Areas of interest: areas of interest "Parking Lot"
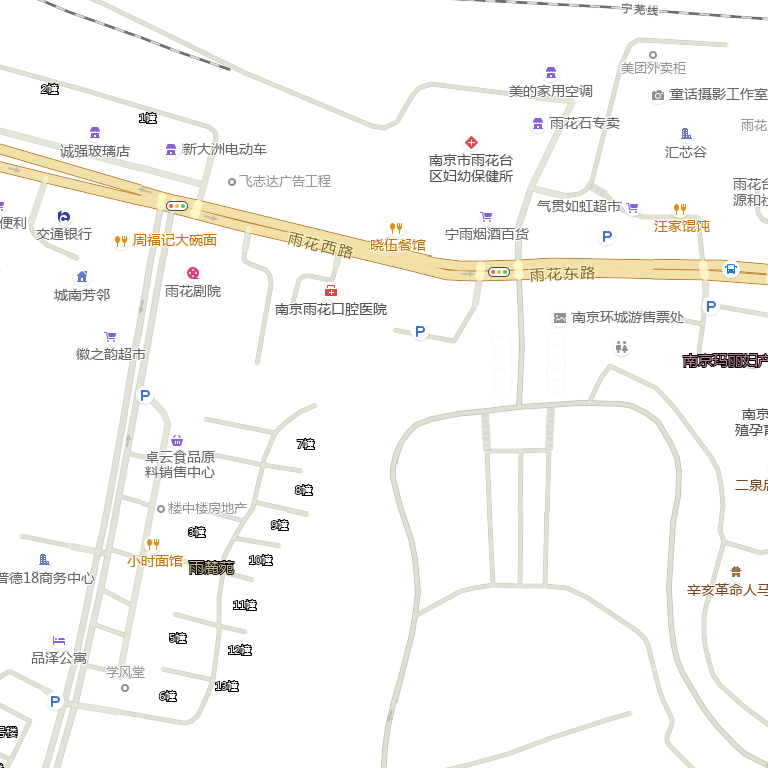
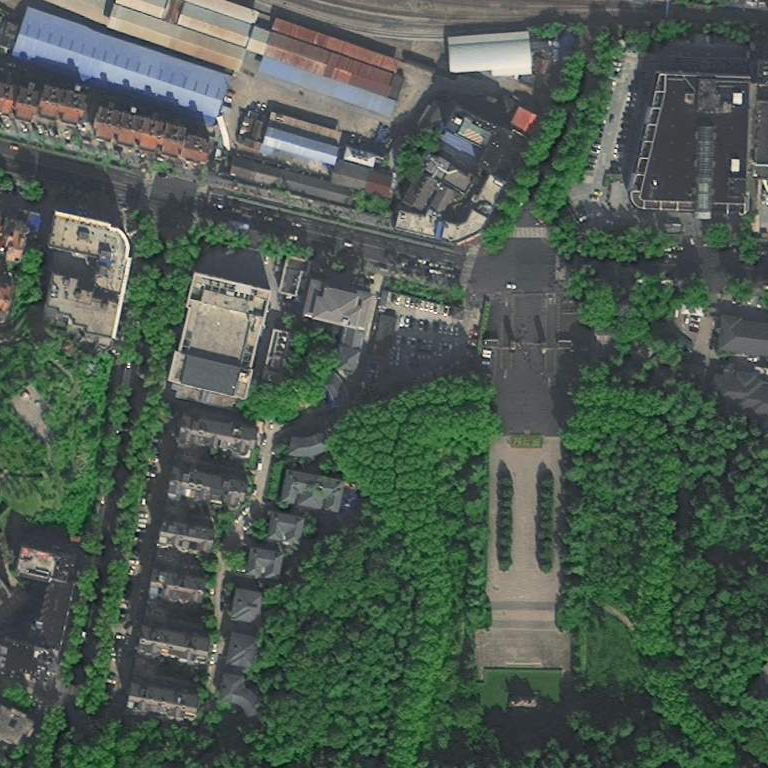